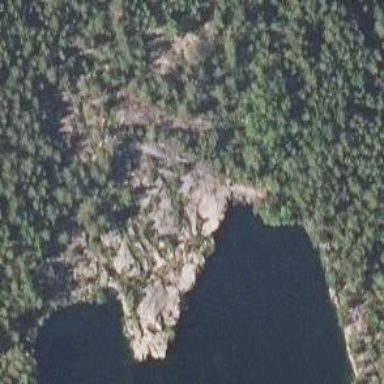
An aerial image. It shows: Landscape with bare rock as the predominant natural feature.